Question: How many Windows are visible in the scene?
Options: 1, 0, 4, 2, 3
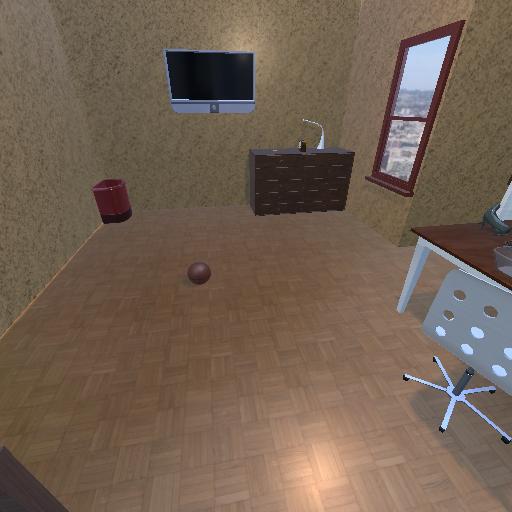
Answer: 1